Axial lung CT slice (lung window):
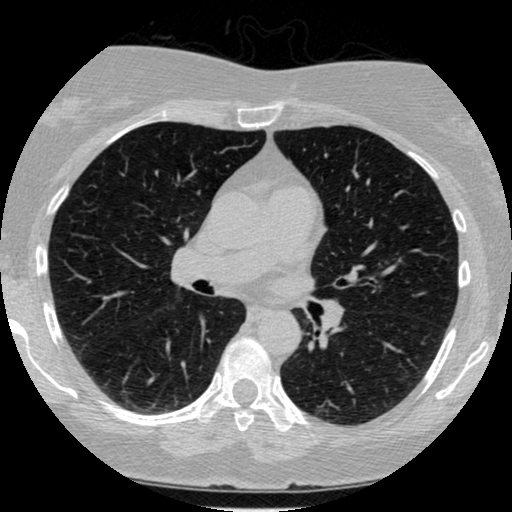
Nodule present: no